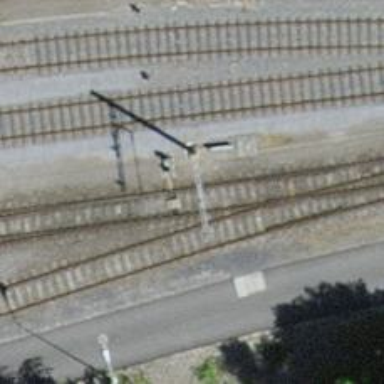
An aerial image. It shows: Railway siding with one electrified track and contact line for powering the train.